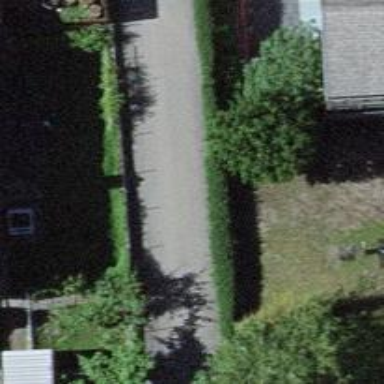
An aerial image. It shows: Hedge acting as barrier.